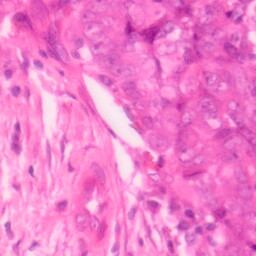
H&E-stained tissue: Colon